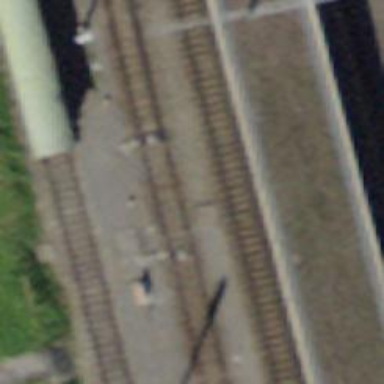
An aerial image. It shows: Single-track railway yard.